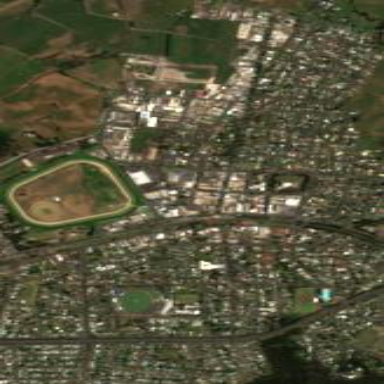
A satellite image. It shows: Sports centre dedicated to horse racing on leisure land.